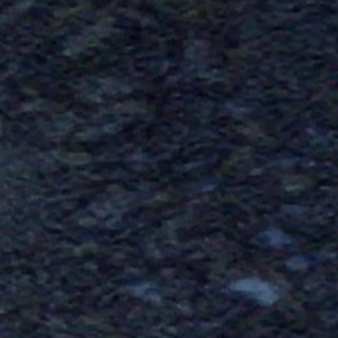
Label: other